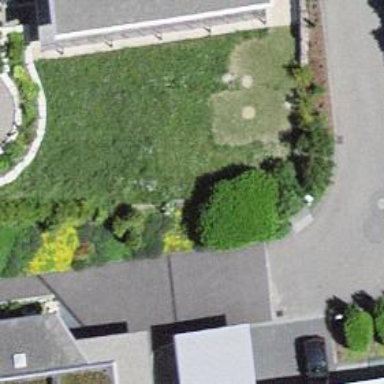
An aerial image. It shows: Shrub in its natural environment.